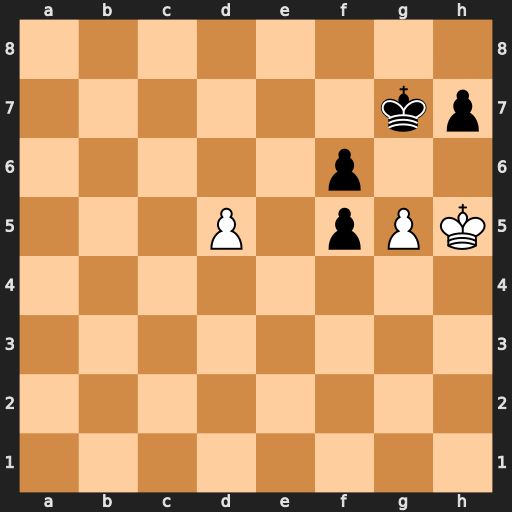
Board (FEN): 8/6kp/5p2/3P1pPK/8/8/8/8
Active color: w
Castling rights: -
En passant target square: -
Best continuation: d6 Kf7 d7 Ke7 gxf6+ Kxd7 Kh6 Ke6 Kg7 f4 f7